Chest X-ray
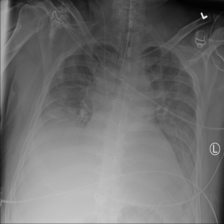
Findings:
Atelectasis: negative
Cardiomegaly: negative
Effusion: negative
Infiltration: negative
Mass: negative
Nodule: negative
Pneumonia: negative
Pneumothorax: negative
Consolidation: negative
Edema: negative
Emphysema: negative
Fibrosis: negative
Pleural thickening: negative
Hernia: negative